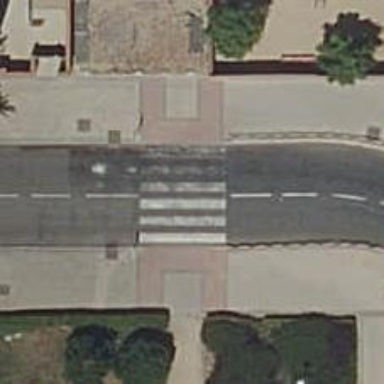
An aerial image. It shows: Pedestrian crossing with zebra markings on footway.